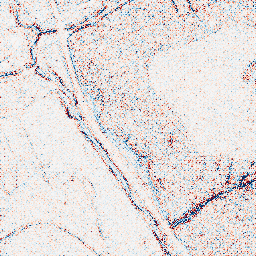
Category: edge_preserving
Decomposition family: bilateral
Decomposition parameters: d: 5
sigma_color: 150
sigma_space: 150
Upsampling method: regularized
Upsampling parameters: scale: 2
lambda_reg: 0.1
Upsampling scale: 2